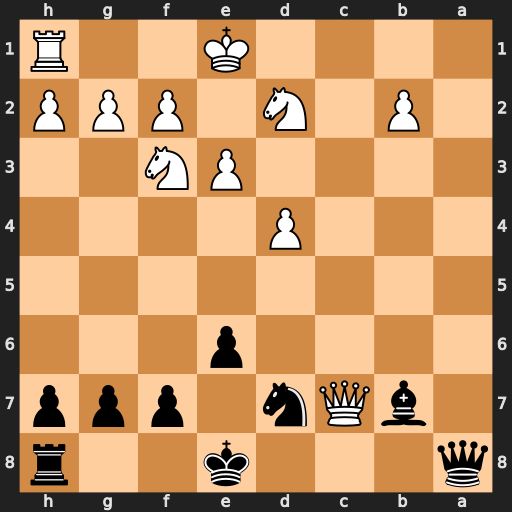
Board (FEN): q3k2r/1bQn1ppp/4p3/8/3P4/4PN2/1P1N1PPP/4K2R
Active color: b
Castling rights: Kk
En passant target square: -
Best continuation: Qa1+ Ke2 Ba6+ Nc4 Qxh1 Ne5 O-O